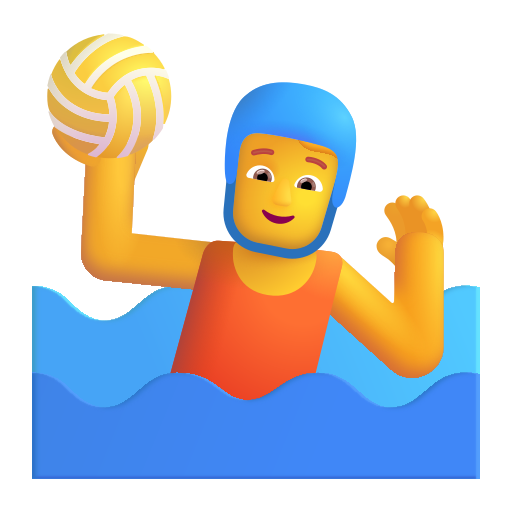
person playing water polo color default